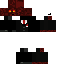
A male skeleton skin with dark skin, wearing brown helmet dressed in a red suit and red pants, featuring a closed mouth.